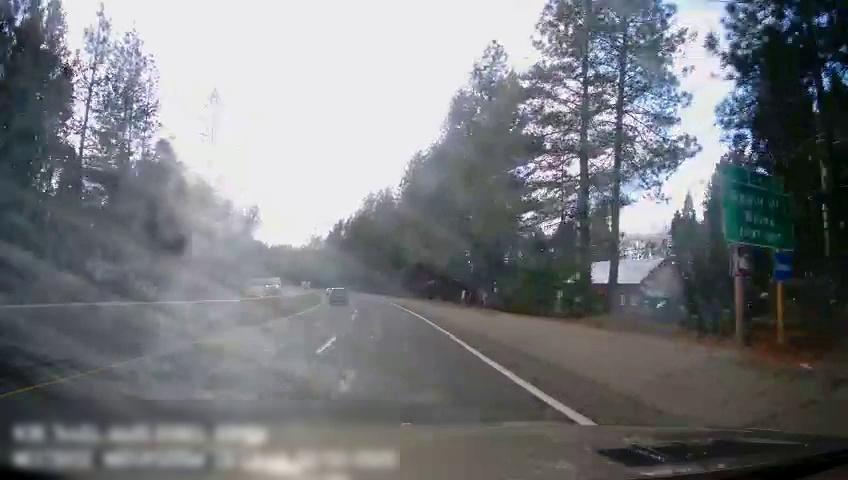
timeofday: Day
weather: Sunny
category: Drivable Space
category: Vehicles | Van
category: Vehicles | SUV
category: Vehicles | SUV
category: Lanes | Alternate Lane
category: Lanes | Current Lane
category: Lanes | Alternate Lane
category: Traffic | Signs
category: Traffic | Signs